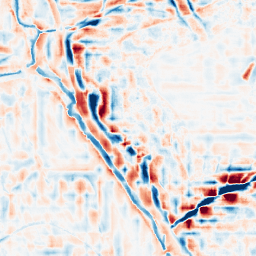
Category: wavelet
Decomposition family: wavelet_reverse_biorthogonal
Decomposition parameters: wavelet: rbio2.4
level: 4
Upsampling method: sinc_blackman
Upsampling parameters: scale: 2
kernel_size: 8
Upsampling scale: 2